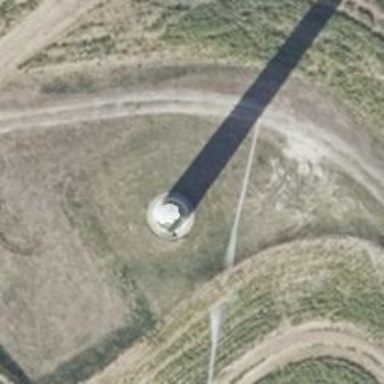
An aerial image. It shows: Wind generator with horizontal axis. The generator is wind turbine.